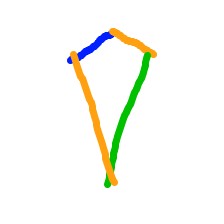
Shape: kite